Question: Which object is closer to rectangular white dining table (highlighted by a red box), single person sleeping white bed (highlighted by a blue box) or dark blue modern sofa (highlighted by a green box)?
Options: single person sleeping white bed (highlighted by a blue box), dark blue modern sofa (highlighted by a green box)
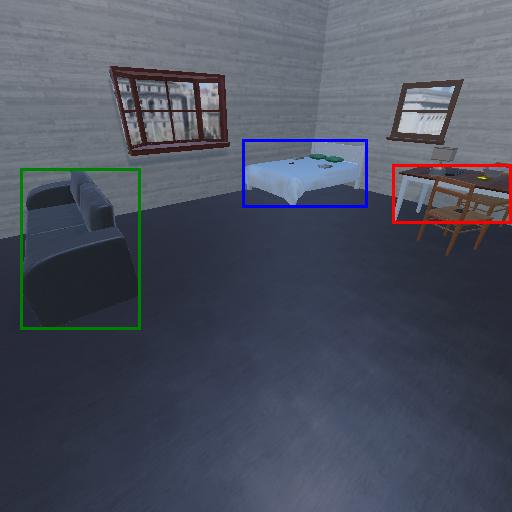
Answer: single person sleeping white bed (highlighted by a blue box)